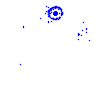
Particle: pion